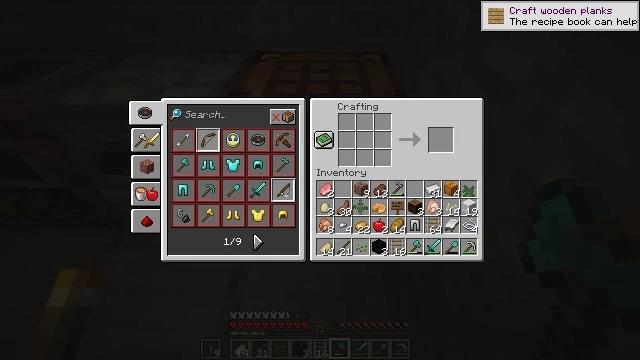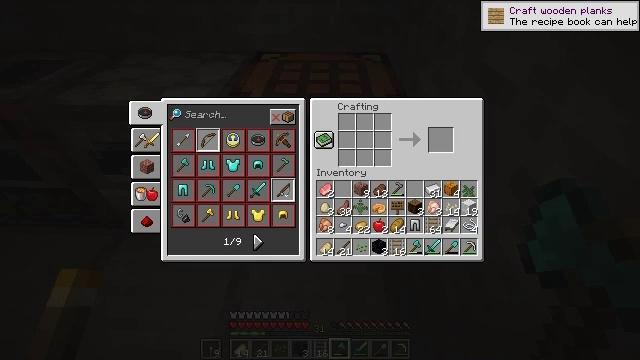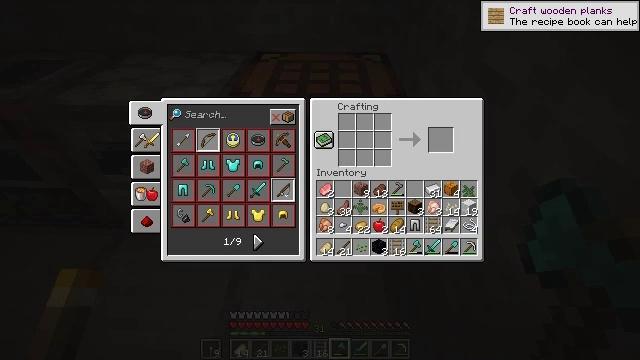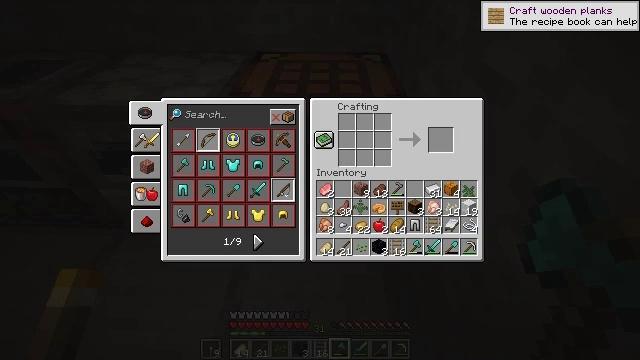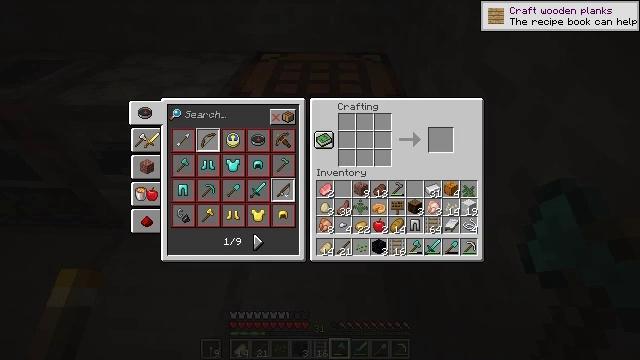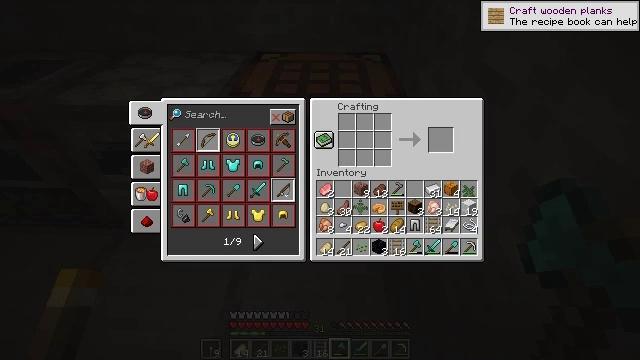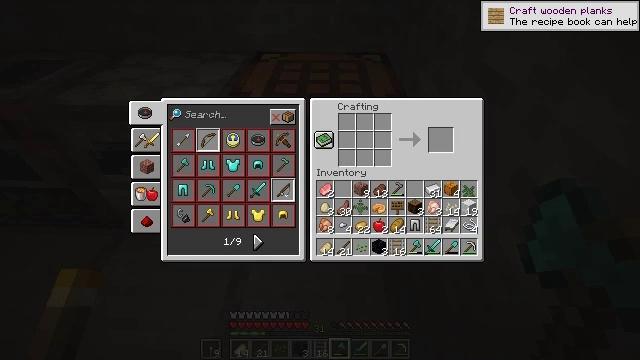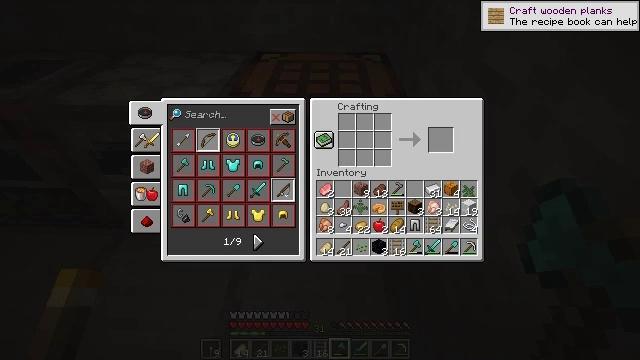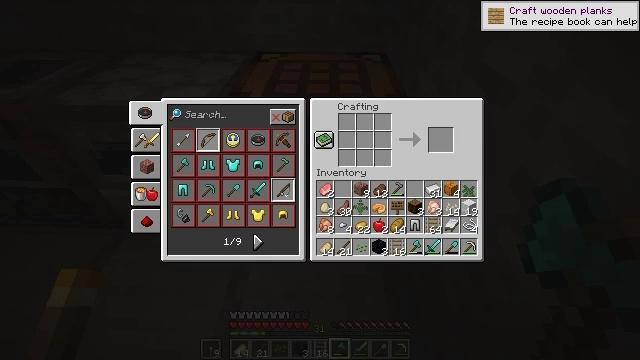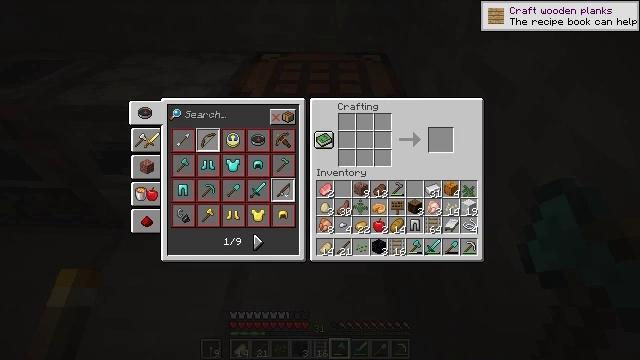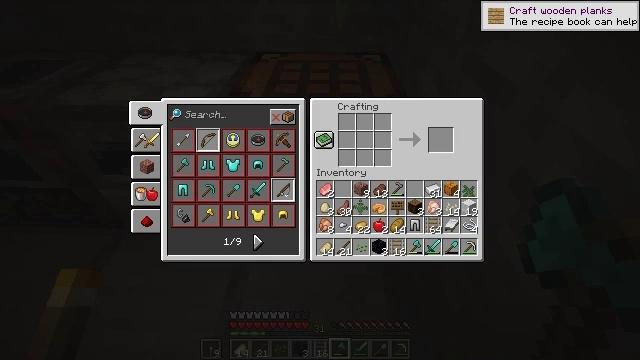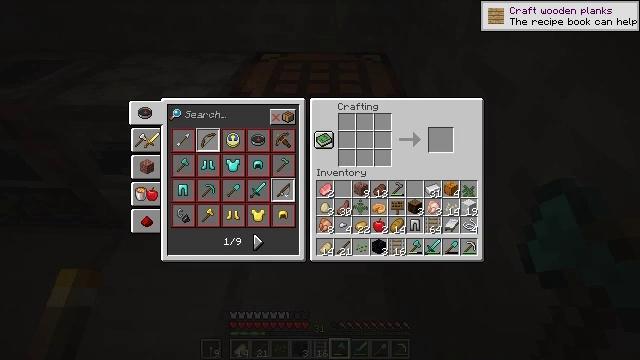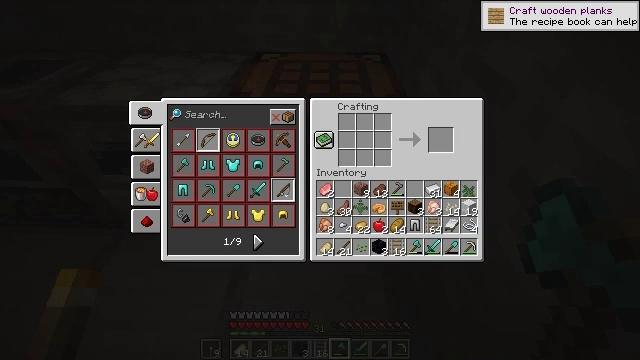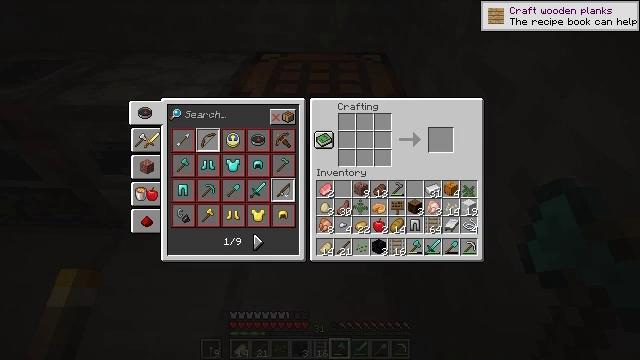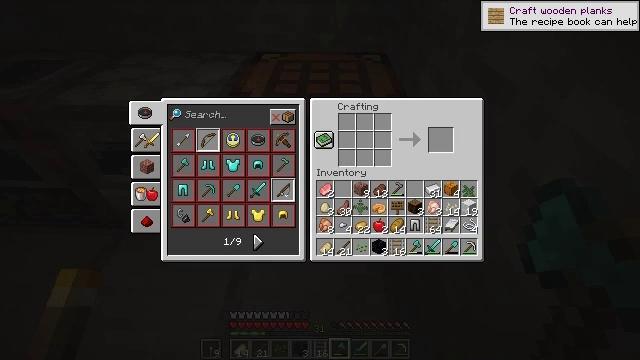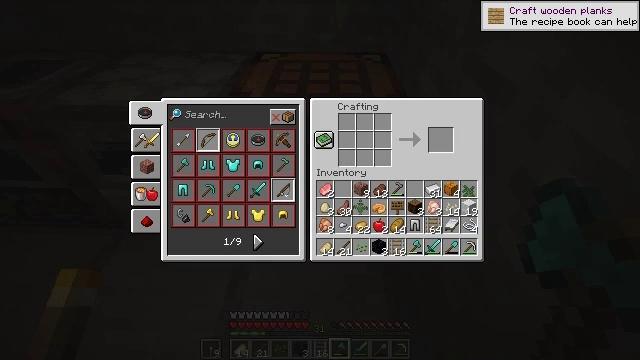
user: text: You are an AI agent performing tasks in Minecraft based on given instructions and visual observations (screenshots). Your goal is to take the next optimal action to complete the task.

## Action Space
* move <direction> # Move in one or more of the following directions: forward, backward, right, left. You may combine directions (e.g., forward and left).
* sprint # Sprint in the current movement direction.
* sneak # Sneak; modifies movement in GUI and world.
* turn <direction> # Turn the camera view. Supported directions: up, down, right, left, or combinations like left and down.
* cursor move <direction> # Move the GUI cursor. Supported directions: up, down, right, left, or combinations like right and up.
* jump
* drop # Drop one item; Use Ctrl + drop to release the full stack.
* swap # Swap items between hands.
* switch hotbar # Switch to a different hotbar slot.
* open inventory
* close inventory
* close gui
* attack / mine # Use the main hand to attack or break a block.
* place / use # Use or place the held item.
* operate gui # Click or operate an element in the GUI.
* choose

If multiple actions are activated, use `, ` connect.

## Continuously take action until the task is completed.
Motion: motion action
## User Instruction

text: Use the crafting table to create a rail.
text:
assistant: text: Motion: no_op
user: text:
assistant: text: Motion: no_op
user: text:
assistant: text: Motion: no_op
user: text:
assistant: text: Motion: no_op
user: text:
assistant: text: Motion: no_op
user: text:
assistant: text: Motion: no_op
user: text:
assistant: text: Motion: no_op
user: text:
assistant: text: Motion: no_op
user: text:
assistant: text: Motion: no_op
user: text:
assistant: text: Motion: no_op
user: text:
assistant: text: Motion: no_op
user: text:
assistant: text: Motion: no_op
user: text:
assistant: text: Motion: no_op
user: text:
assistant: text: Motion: no_op
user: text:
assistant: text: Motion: no_op
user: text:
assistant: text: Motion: no_op
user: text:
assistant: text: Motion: no_op
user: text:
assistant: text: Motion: no_op
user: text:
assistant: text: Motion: no_op
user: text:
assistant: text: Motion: no_op
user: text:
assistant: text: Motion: no_op
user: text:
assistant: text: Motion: no_op
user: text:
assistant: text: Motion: no_op
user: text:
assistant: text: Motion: no_op
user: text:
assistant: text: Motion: no_op
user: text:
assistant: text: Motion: no_op
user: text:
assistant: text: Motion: no_op
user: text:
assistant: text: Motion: no_op
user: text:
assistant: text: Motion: no_op
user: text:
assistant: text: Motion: no_op